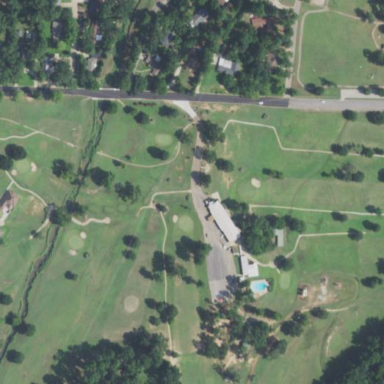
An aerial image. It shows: Golf course.